Current action and preconditions to check: trajectory_clear

Your task: For each precondition in the list above, predict whether it will hold at this action.

Consider the current scene as observed from the mobile robot's camera, and analyze the predicted future states of all dynamic agents (e.g., people, animals, vehicles, or any moving entities) within the NEXT SECOND.

IMPORTANT: Only answer "very likely" if you are absolutely certain—based on strong, clear evidence—that a dynamic agent will violate the precondition in the predicted future state. Do NOT answer "very likely" for unlikely, ambiguous, or low-probability risks.

Ask yourself for each precondition: Is there a high probability, with clear and convincing evidence, that the predicted future states of any dynamic agent will interfere with the predicted future state of the currently executing action within the NEXT SECOND, causing that precondition to fail?

Assess the risk level based on these predictions. Use "likely" or "very likely" if motions create a clear risk of interference.

Use "neutral" or "improbable" if agents are nearby but their predicted paths are clearly diverging or non-conflicting.

Failure Risk Categories: "very improbable", "improbable", "neutral", "likely", "very likely"

Answer Format: Output ONLY the probability_of_failure value from these categories: "very improbable", "improbable", "neutral", "likely", "very likely"

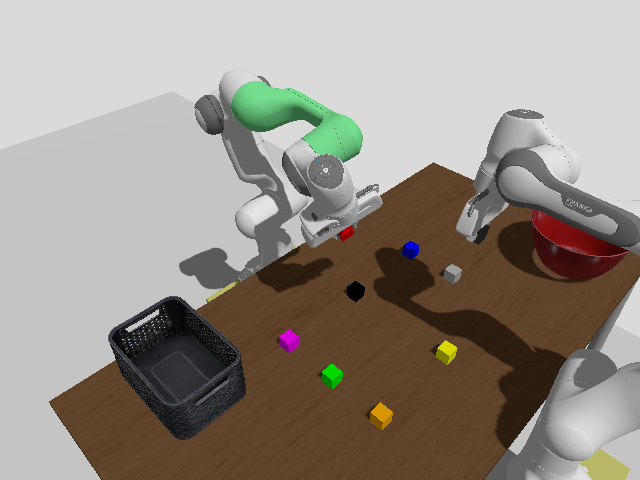

Answer: very improbable